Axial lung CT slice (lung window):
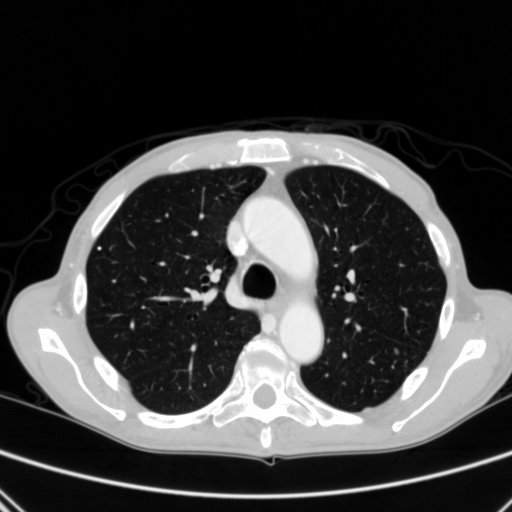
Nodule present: yes
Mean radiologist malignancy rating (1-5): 3